Question: I am making a excel userform with two comboboxes. One combox retrieves data from sheet3 (Column A) named "CompaniesandSubsidiaries". Then on the basis of first combobox, second combobox retrieves sub-category data. But problem is column A has data repetition. I have attached an image.

What I am trying is:
'''
Private Sub Combobox1_DropButtonClick()
Dim rng As Range
Dim ws As Worksheet
Set ws = Worksheets("CompaniesandSubsidiaries")
For Each rng In ws.Range("Companies")
Me.ComboBox1.AddItem rng.Value
Next rng
End Sub
Private Sub ComboBox2_DropButtonClick()
Dim rng As Range
Dim ws As Worksheet
Set ws = Worksheets("CompaniesandSubsidiaries")
For Each rng In ws.Range("Providers")
Me.ComboBox2.AddItem rng.Value
Next rng
End Sub
'''
I made a formula for both "column A and B" named companies and providers respectively. But It repeats the values. That I don't want.
What I want is to get the data dynamically from sheet3 for first combobox as company names (With no duplication)and then next combobox will enable and it will show the provider list corresponding with the company name.
Please provide a simple and easily understandable code. Thanks
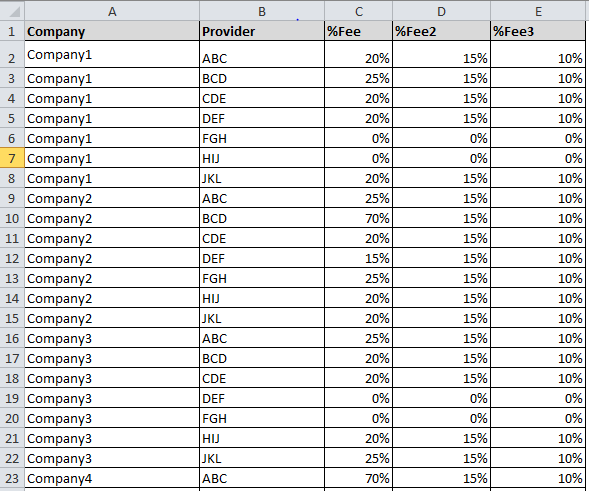
Answer: You can remove the duplicate data before fill it on ComboBox
Below the code to remove duplicate value :
'''
ActiveSheet.Range("Companies").RemoveDuplicates Columns:=1, Header:=xlNo
'''
You can also manually store the Companies data to an array variable, iterate to each item on that array to check if it's duplicate or not. Here a link video that demostrate how to evaluate each data on an array and make distinct/ unique value.
<URL>